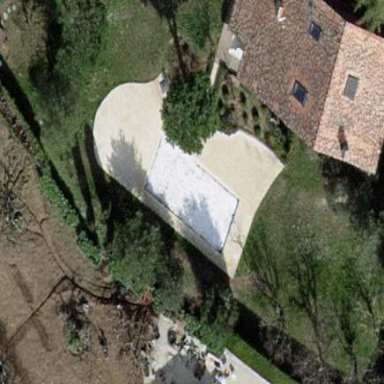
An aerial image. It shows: Swimming pool located in leisure land.